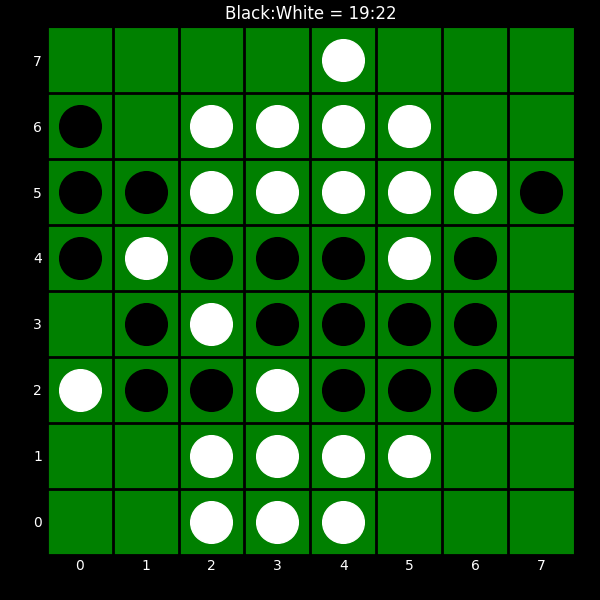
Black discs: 19
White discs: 22